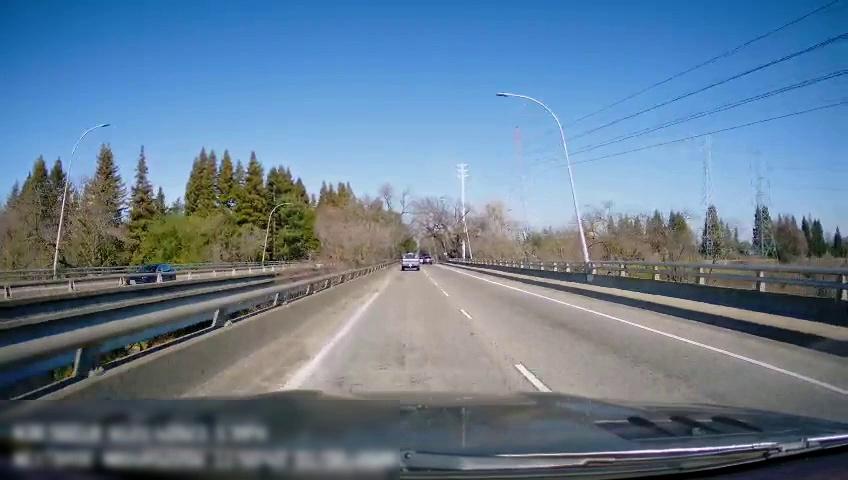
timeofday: Day
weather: Sunny
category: Drivable Space
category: Vehicles | Car
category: Vehicles | Truck
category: Lanes | Current Lane
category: Lanes | Alternate Lane